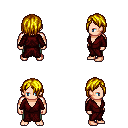
a pixel art fantasy rpg character, male body template, human, light skin, red robe, teal pants, blonde bangs hairstyle, four views (front, back, left, right), 2x2 character sprite sheet, small pixel art, hard edges, no anti-aliasing